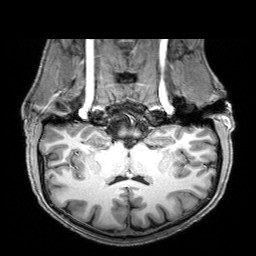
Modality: T1w
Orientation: sagittal
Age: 27
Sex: male